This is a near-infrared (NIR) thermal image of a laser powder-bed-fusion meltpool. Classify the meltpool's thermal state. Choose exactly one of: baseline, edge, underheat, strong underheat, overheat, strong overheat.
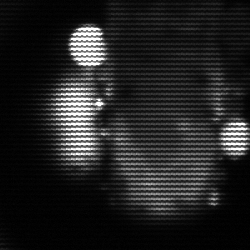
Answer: strong underheat